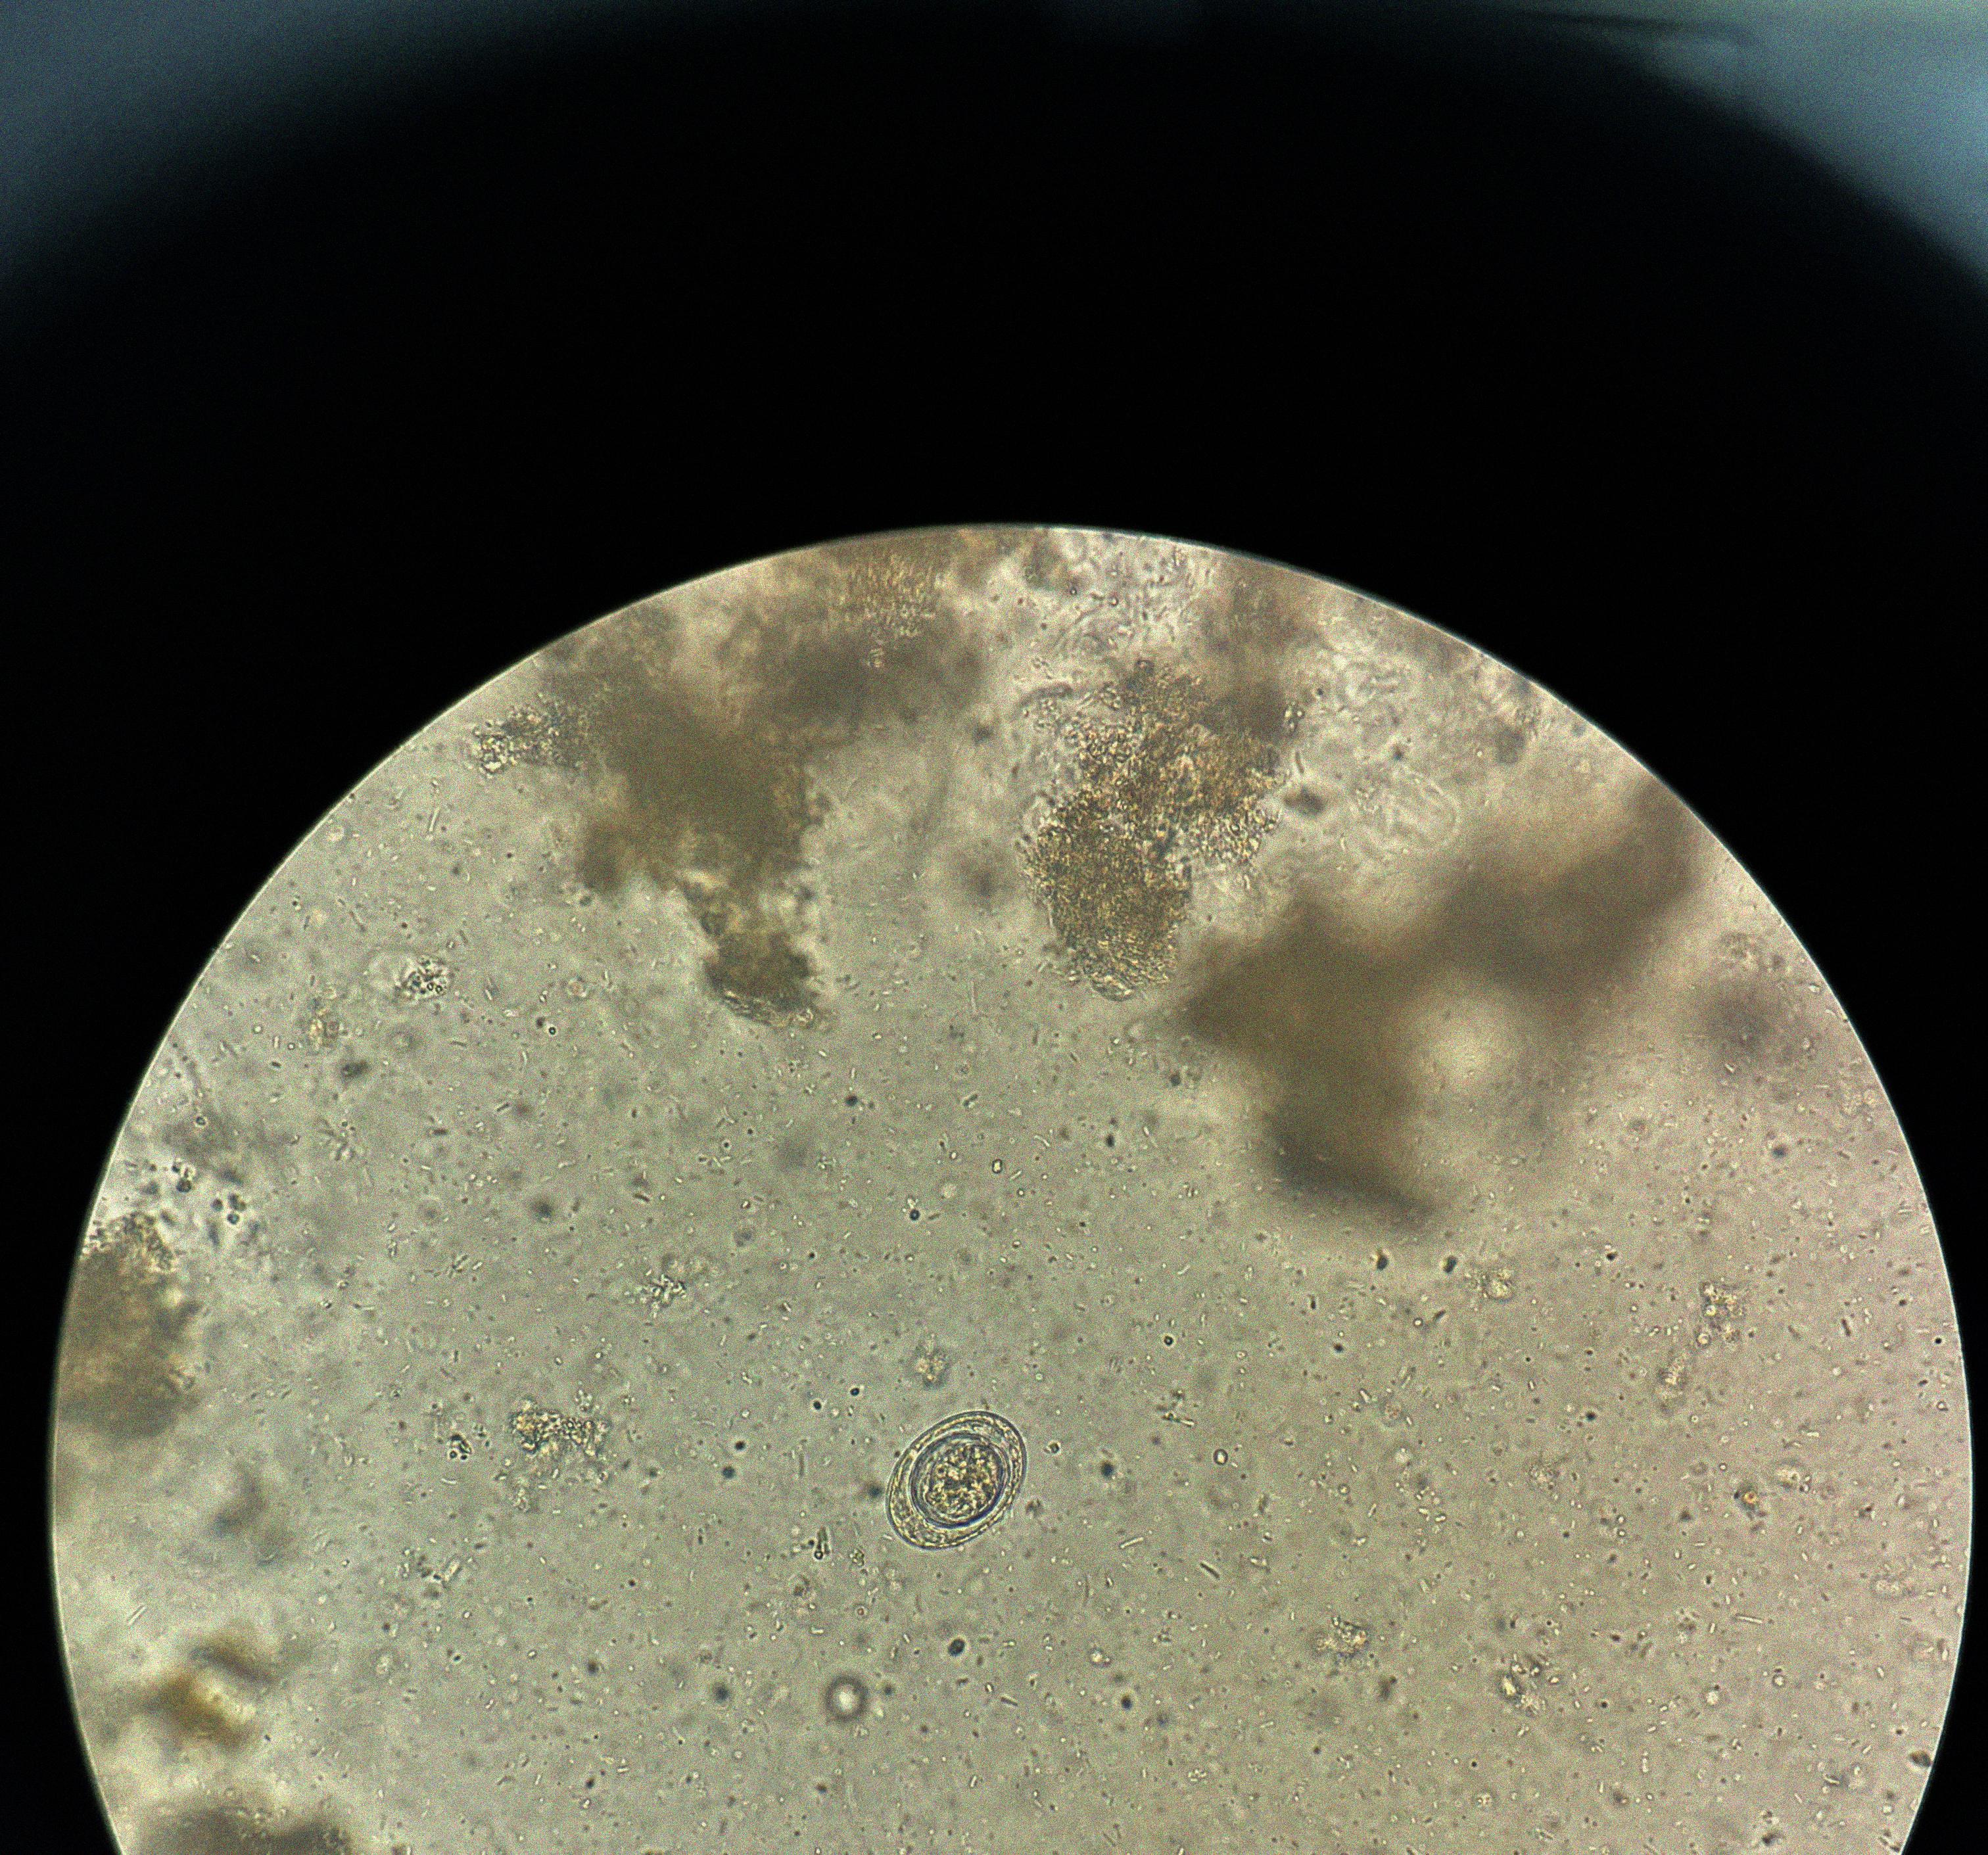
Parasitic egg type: Hymenolepis nana